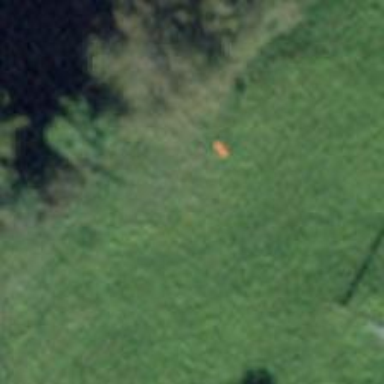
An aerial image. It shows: Pole supporting pipeline marker with roof cover.